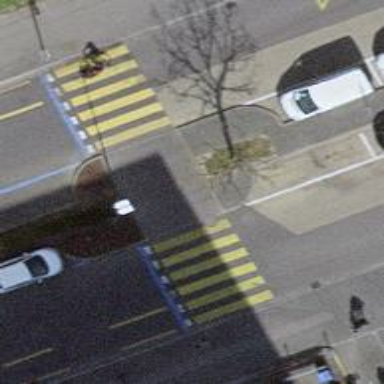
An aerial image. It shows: Footway made of asphalt leading to traffic island.